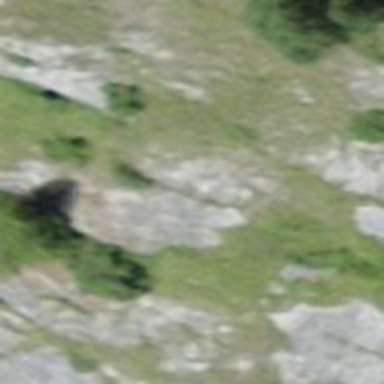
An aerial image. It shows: Cliff in nature.